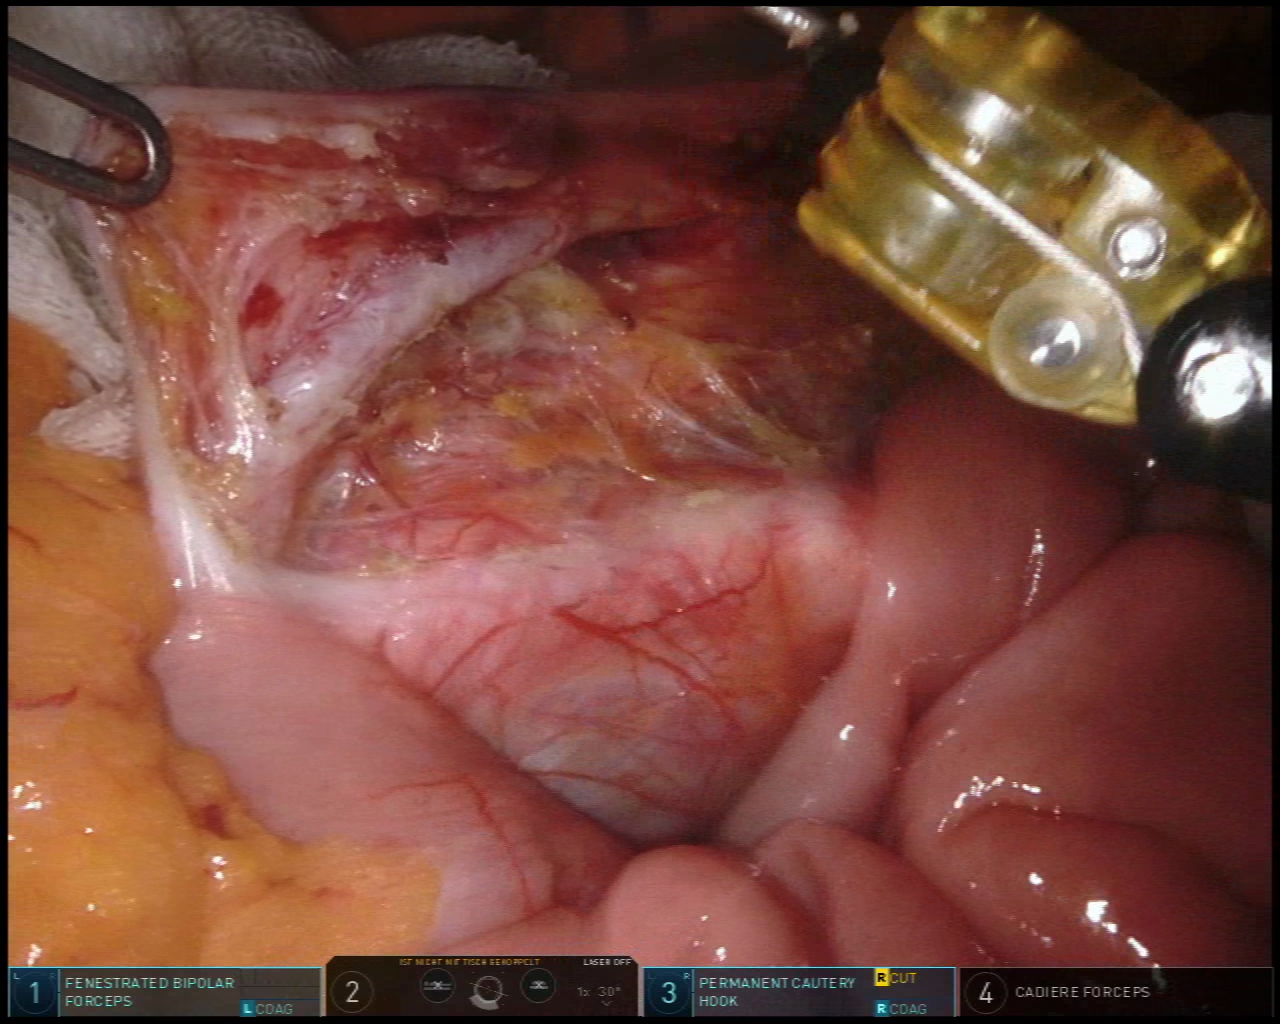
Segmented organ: inferior_mesenteric_artery
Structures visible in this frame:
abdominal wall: no
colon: no
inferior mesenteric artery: yes
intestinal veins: no
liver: no
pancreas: no
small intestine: yes
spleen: no
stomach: no
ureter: no
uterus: no
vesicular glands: no